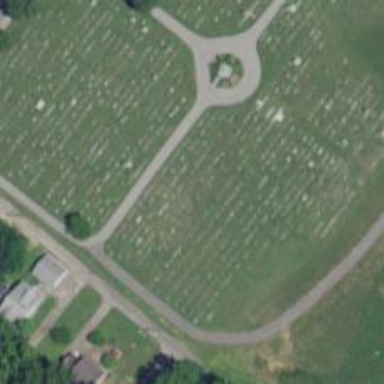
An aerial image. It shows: Sector in the cemetery.